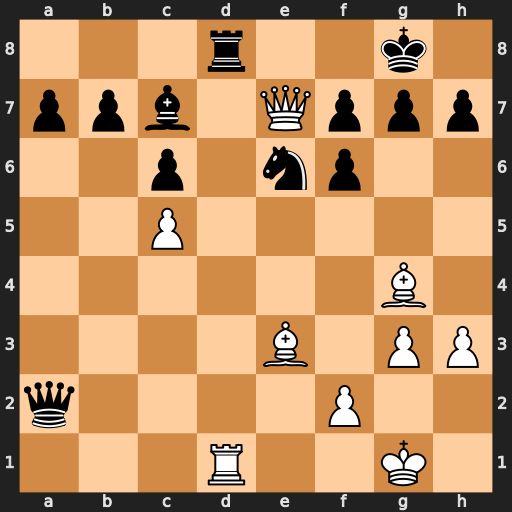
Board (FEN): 3r2k1/ppb1Qppp/2p1np2/2P5/6B1/4B1PP/q4P2/3R2K1
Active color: w
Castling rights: -
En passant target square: -
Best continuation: Rxd8+ Bxd8 Qe8+